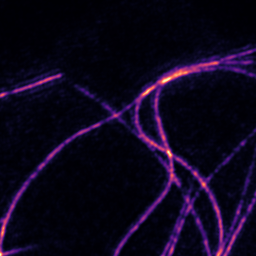
Label: Super-resolution Microtubules image